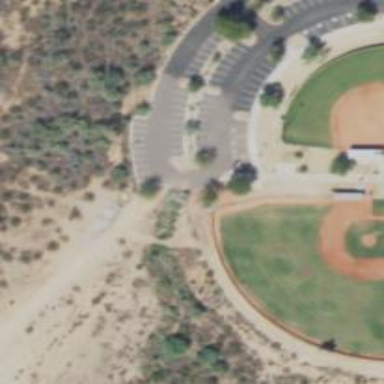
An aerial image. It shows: Chain-link fence surrounding baseball pitch.